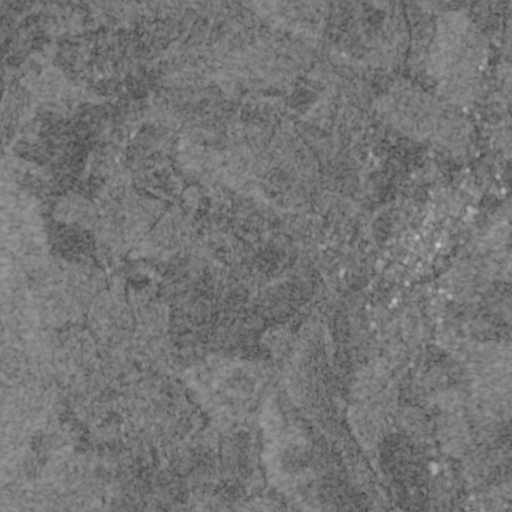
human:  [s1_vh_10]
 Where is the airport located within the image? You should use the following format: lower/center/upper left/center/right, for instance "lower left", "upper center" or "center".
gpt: The airport is located in the upper right of the image.
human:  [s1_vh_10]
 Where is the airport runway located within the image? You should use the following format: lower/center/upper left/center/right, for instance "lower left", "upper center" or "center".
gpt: The airport runway is located in the upper right of the image.
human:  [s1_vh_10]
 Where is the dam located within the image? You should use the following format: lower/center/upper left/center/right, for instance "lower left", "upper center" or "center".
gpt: The dam is located in the center right of the image.
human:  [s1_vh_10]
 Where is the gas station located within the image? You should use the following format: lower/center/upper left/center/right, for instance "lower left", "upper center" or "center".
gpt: The gas station is located in the center right of the image.
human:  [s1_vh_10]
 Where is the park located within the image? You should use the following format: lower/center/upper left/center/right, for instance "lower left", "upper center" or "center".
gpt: The park is located in the center right of the image.
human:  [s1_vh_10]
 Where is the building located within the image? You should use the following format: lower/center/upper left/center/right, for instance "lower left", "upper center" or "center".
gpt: The building is located in the right of the image.
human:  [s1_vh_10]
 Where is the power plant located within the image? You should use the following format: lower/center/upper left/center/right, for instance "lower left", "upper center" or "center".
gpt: There is no power plant in the image.

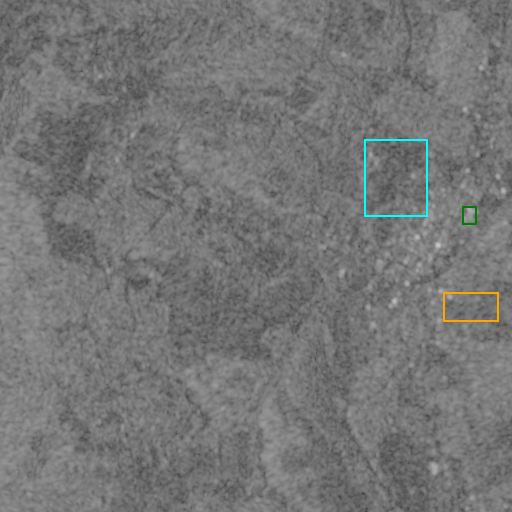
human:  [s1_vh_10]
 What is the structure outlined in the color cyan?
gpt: The structure outlined in cyan is an airport.
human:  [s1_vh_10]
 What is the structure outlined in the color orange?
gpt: The structure outlined in orange is a park.
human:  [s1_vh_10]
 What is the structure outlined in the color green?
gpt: The structure outlined in green is a building.
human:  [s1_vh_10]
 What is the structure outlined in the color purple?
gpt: There is no purple outline.